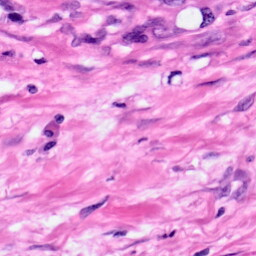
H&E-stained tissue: Pancreatic